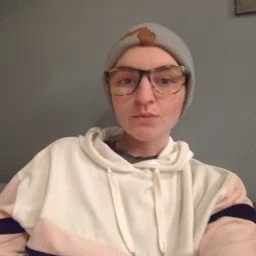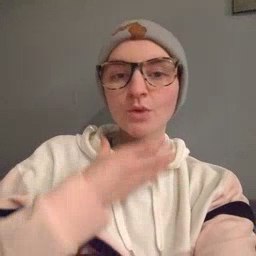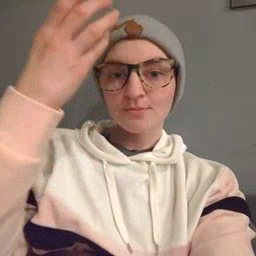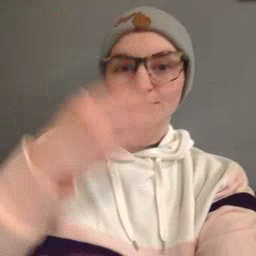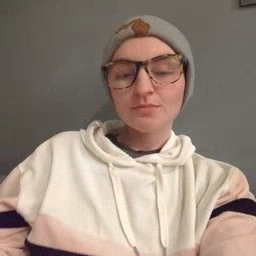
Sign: giraffe